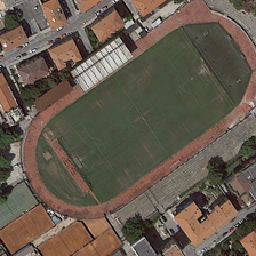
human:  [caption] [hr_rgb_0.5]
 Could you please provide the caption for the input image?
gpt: There are many cars on the street.

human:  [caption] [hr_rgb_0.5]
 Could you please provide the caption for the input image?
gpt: There are many red-roofed houses around the playground.

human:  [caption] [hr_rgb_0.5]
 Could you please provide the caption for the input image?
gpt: There are many red roofed houses around the playground.

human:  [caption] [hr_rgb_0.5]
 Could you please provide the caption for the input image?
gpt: There are many cars on the road.

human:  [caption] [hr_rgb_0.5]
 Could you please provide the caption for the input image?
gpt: There are many red roof houses around the playground.